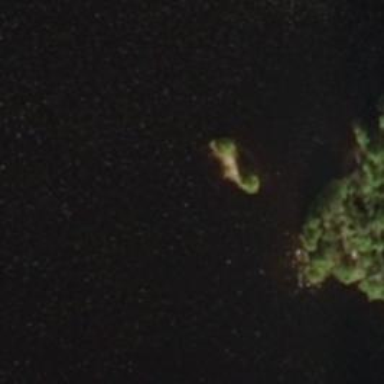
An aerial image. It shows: Islet.